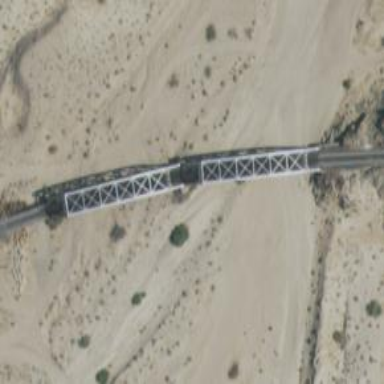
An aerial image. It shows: Truss bridge over railway.